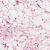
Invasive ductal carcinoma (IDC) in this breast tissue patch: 0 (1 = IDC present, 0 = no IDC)